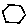
Label: hexagon